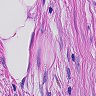
Metastatic tissue present: yes